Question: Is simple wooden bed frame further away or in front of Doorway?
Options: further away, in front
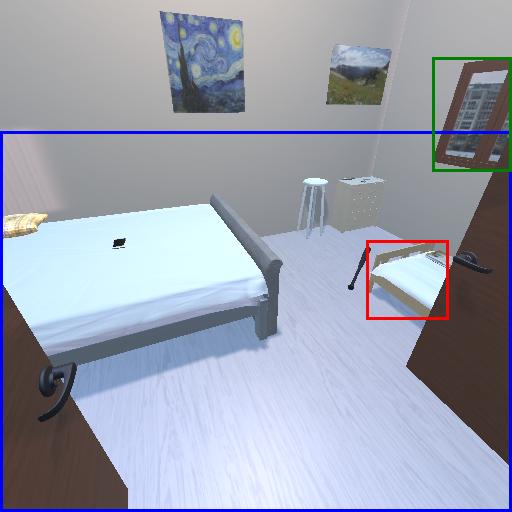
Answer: further away